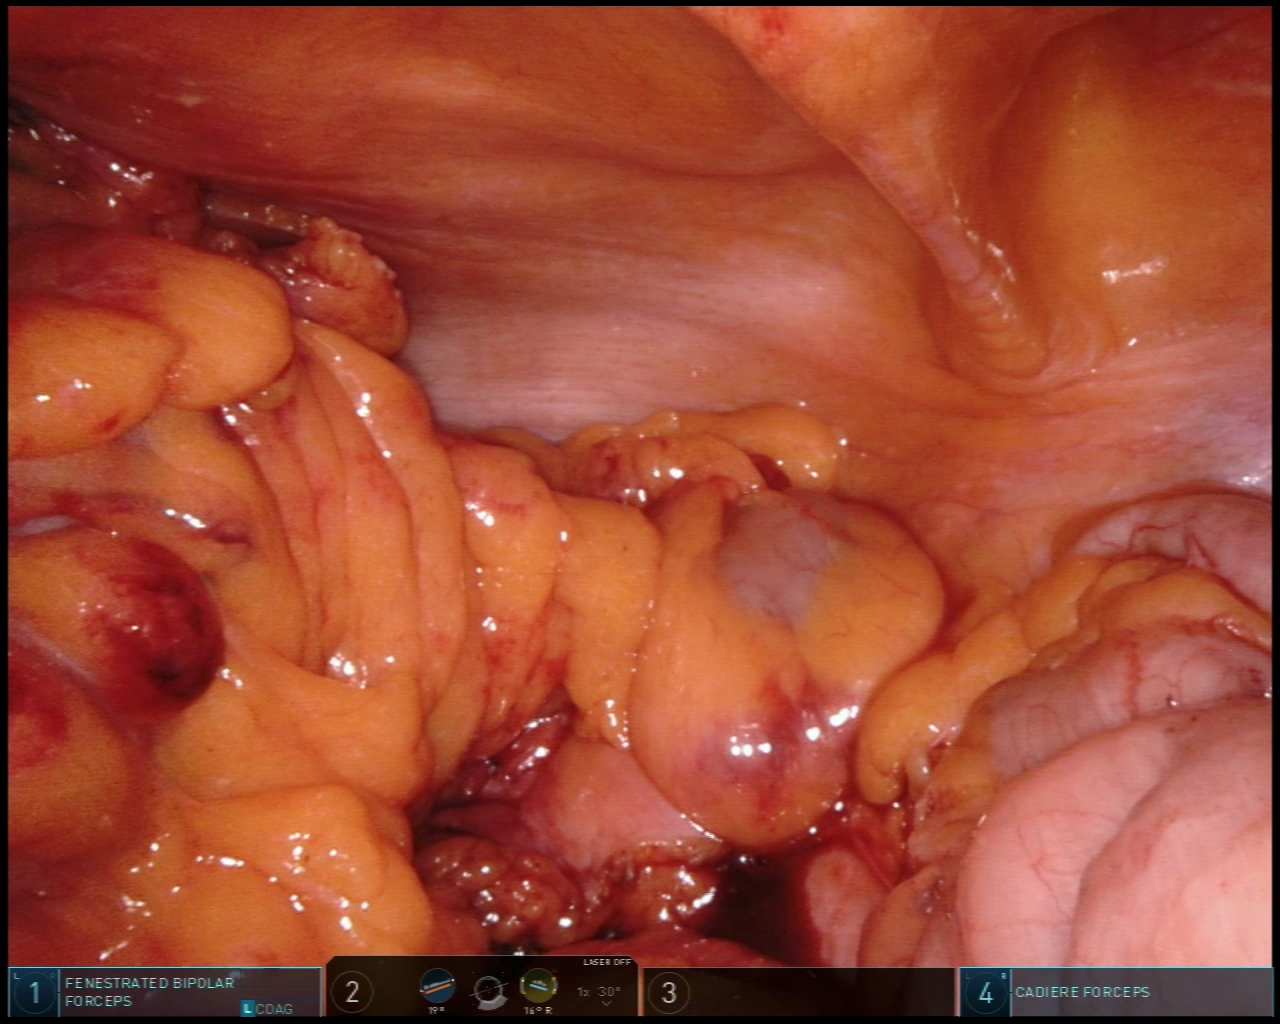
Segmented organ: abdominal_wall
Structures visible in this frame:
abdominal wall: yes
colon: yes
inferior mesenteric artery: no
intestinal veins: no
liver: no
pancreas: no
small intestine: yes
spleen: no
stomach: no
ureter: no
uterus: no
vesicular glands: no